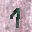
Label: 1